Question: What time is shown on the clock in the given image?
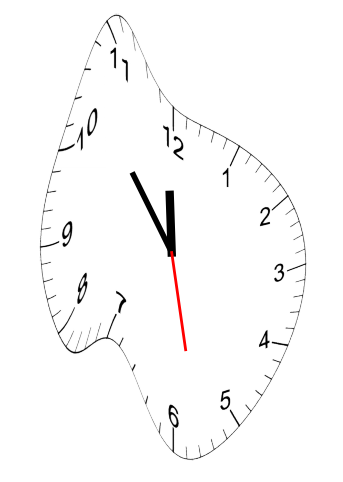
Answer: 11:53:28